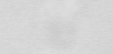
Label: camera_spot